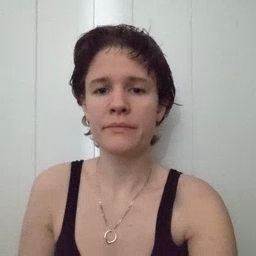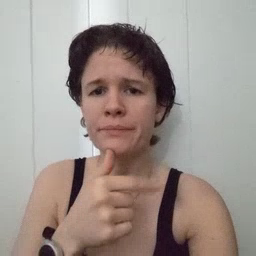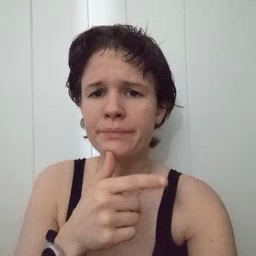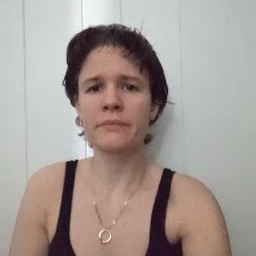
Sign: who